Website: crate-barrel
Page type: review-order
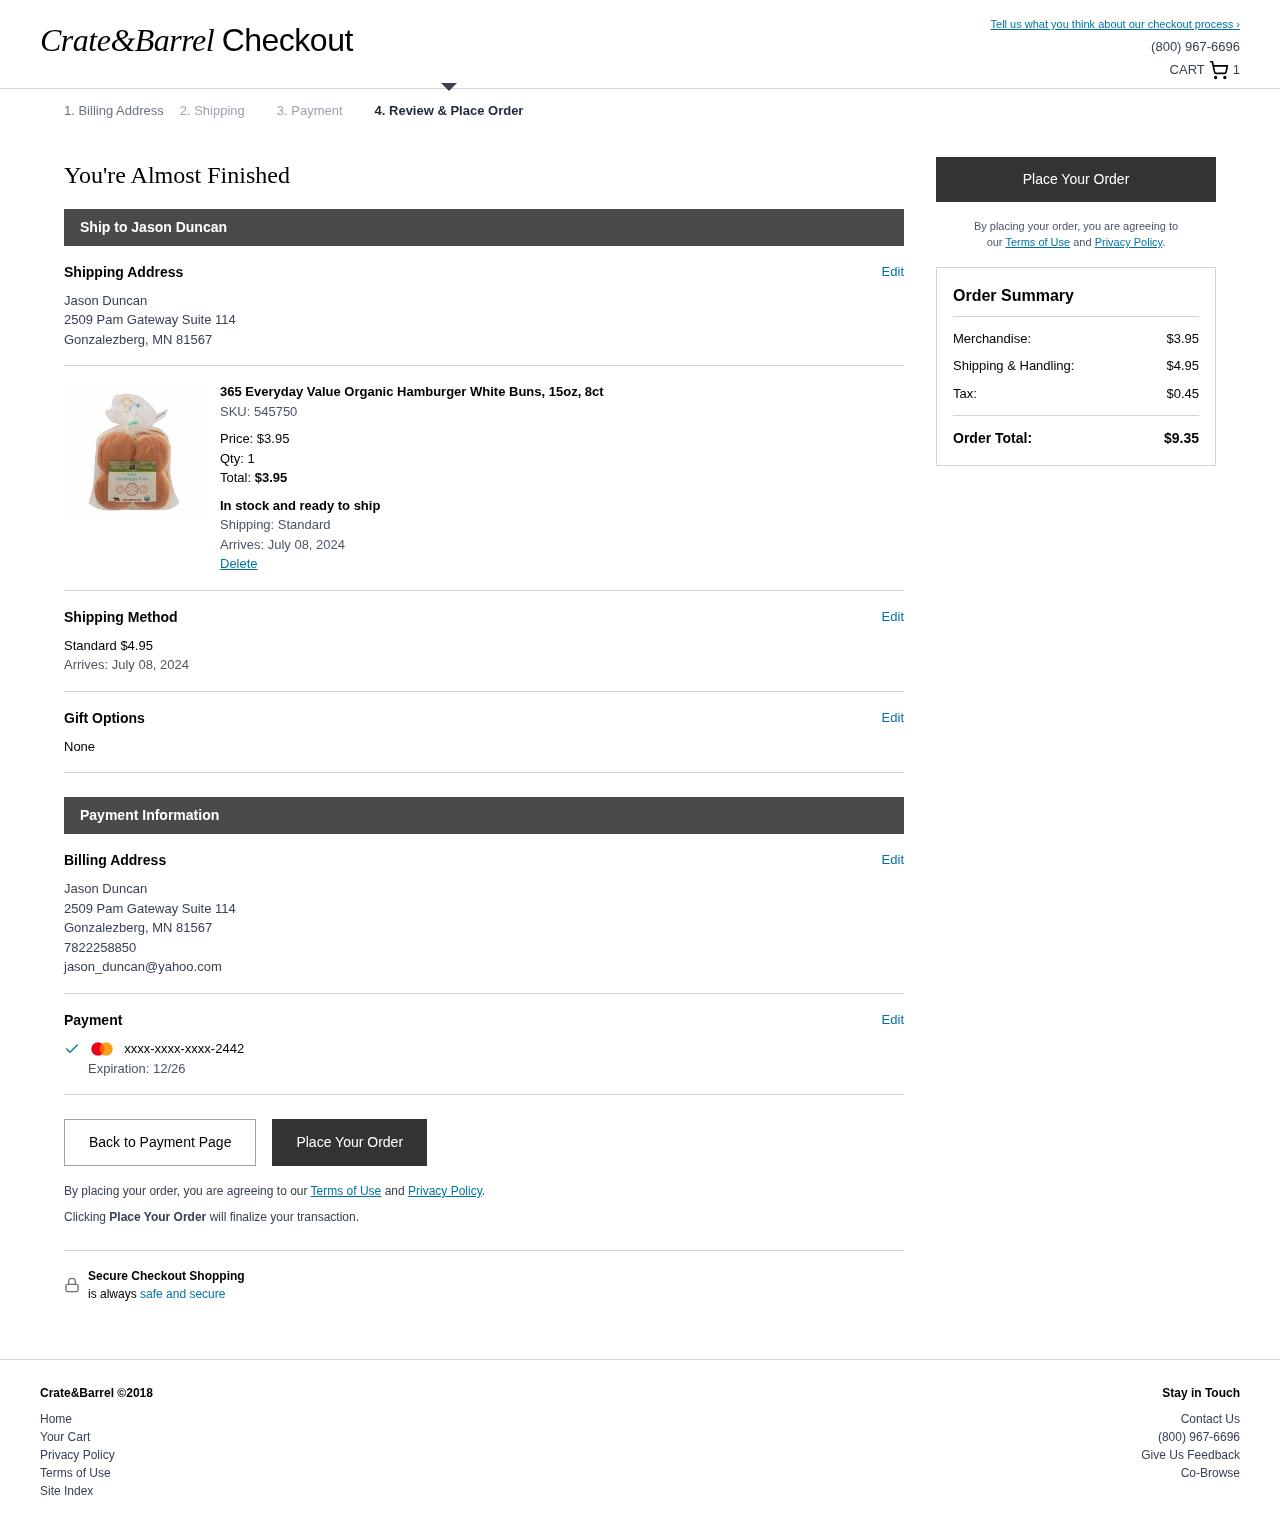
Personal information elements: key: PII_CARD_EXPIRY
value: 12/26
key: PII_CARD_LAST4
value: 2442
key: PII_EMAIL
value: jason_duncan@yahoo.com
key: PII_FULLNAME
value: Jason Duncan
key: PII_PHONE
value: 7822258850
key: PII_STREET
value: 2509 Pam Gateway Suite 114
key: PII_FULLNAME2
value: Jason Duncan
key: PII_CITY2
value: Gonzalezberg
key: PII_STATE_ABBR2
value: MN
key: PII_POSTCODE
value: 81567
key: PII_POSTCODE_FULL
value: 81567
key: PII_POSTCODE_NUMERIC
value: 81567
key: PII_FULLNAME3
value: Jason Duncan
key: PII_CITY3
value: Gonzalezberg
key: PII_STATE_ABBR3
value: MN
Product elements: key: PRODUCT1_NAME
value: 365 Everyday Value Organic Hamburger White Buns, 15oz, 8ct
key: PRODUCT1_PRICE
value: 3.95
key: PRODUCT1_QUANTITY
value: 1
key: PRODUCT1_SKU
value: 545750
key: PRODUCT1_TOTAL
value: $3.95
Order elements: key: ORDER_NUM_ITEMS
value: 1
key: ORDER_DELIVERY_DATE
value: July 08, 2024
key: ORDER_SHIPPING_COST
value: $4.95
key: ORDER_DELIVERY_DATE2
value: July 08, 2024
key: ORDER_SUBTOTAL
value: $3.95
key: ORDER_SHIPPING_COST2
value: $4.95
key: ORDER_TAX
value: $0.45
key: ORDER_TOTAL
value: $9.35